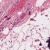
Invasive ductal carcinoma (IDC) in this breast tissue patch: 0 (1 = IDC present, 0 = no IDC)